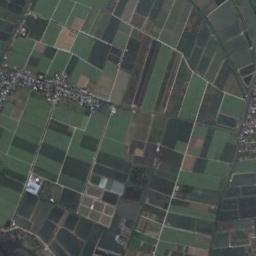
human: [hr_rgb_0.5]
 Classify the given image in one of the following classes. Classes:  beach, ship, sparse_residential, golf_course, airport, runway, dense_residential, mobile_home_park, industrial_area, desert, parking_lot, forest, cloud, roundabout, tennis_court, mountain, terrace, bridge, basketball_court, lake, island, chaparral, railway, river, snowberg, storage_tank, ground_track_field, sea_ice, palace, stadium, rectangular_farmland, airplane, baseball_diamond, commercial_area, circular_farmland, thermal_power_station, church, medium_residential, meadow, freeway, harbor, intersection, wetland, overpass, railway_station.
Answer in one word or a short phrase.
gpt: rectangular_farmland